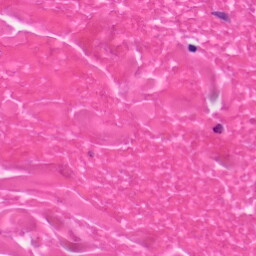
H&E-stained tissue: Skin